Question: hello I want To set Two Button at Bottom
i have Tried So Much but unable To set i want my left right button at bottom
Here Is My letsbounced
'''
<merge
xmlns:android="http://schemas.android.com/apk/res/android"
xmlns:app="http://schemas.android.com/apk/res-auto"
xmlns:tools="http://schemas.android.com/tools" >
<com.example.bounced.card.SwipeFlingAdapterView
android:id="@+id/frame"
android:background="#ffeee9e2"
android:layout_width="match_parent"
android:layout_height="match_parent"
app:rotation_degrees="15.5"
tools:context="com.example.bounced.SlidingMenuActivity" />
<include layout="@layout/buttons"
/>
'''
Here Is Buttons layout
'''
<?xml version="1.0" encoding="utf-8"?>
<LinearLayout xmlns:android="http://schemas.android.com/apk/res/android"
android:orientation="horizontal"
android:layout_gravity="bottom"
android:layout_marginBottom="40dp"
android:layout_width="wrap_content"
android:layout_height="wrap_content">
<Button
android:id="@+id/left"
android:layout_margin="10dp"
android:text="Left"
android:layout_width="wrap_content"
android:layout_height="wrap_content" />
<Button
android:id="@+id/right"
android:layout_margin="10dp"
android:text="Right"
android:layout_width="wrap_content"
android:layout_height="wrap_content" />
</LinearLayout>
'''
here Is My Fragment
'''
@Override
public View onCreateView(LayoutInflater inflater, ViewGroup container,
Bundle savedInstanceState) {
// TODO Auto-generated method stub
RelativeLayout wrapper = new RelativeLayout(getActivity());
// for example
inflater.inflate(R.layout.letsbounced, wrapper, true);
Button left=(Button)wrapper.findViewById(R.id.left);
Button right=(Button)wrapper.findViewById(R.id.right);
left.setOnClickListener(new OnClickListener() {
@Override
public void onClick(View wrapper) {
// TODO Auto-generated method stub
left();
}
});
right.setOnClickListener(new OnClickListener() {
@Override
public void onClick(View wrapper) {
// TODO Auto-generated method stub
right();
}
});
'''
i m posting Screen Shot Of Layout ..i want to set button at bottom
i have tried so much

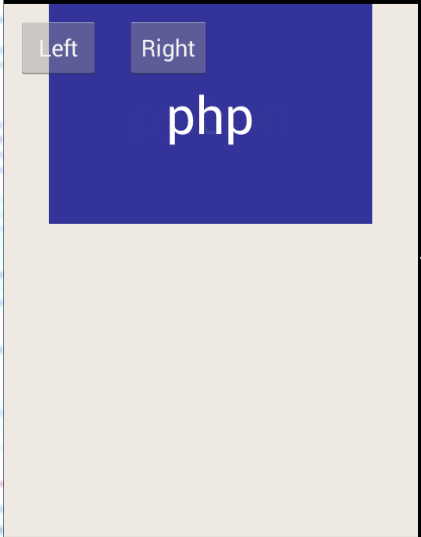
Answer: For aligning views on bottom in Linear layout, just add an empty view with weight="1" so it will take up all the empty space.
'''
<LinearLayout xmlns:android="http://schemas.android.com/apk/res/android"
android:layout_gravity="bottom"
android:orientation="vertical"
android:layout_marginBottom="40dp"
android:layout_width="wrap_content"
android:layout_height="wrap_content">
<View
android:layout_width="0dp"
android:layout_height="0dp"
android:layout_weight="1" />
<LinearLayout
android:orientation="horizontal"
android:layout_gravity="bottom"
android:layout_width="wrap_content"
android:layout_height="wrap_content">
<Button
android:id="@+id/left"
android:layout_margin="10dp"
android:text="Left"
android:layout_width="wrap_content"
android:layout_height="wrap_content" />
<Button
android:id="@+id/right"
android:layout_margin="10dp"
android:text="Right"
android:layout_width="wrap_content"
android:layout_height="wrap_content" />
</LinearLayout>
</LinearLayout>
'''
Or better, use a RelativeLayout and use alignParentBottom = "true"
'''
<RelativeLayout xmlns:android="http://schemas.android.com/apk/res/android"
android:layout_gravity="bottom"
android:orientation="vertical"
android:layout_marginBottom="40dp"
android:layout_width="match_parent"
android:layout_height="wrap_content">
<LinearLayout
android:orientation="horizontal"
android:layout_alignParentBottom="true"
android:layout_centerHorizontal="true"
android:layout_gravity="bottom"
android:layout_width="wrap_content"
android:layout_height="wrap_content">
<Button
android:id="@+id/left"
android:layout_margin="10dp"
android:text="Left"
android:layout_width="wrap_content"
android:layout_height="wrap_content" />
<Button
android:id="@+id/right"
android:layout_margin="10dp"
android:text="Right"
android:layout_width="wrap_content"
android:layout_height="wrap_content" />
</LinearLayout>
</RelativeLayout>
'''